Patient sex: F
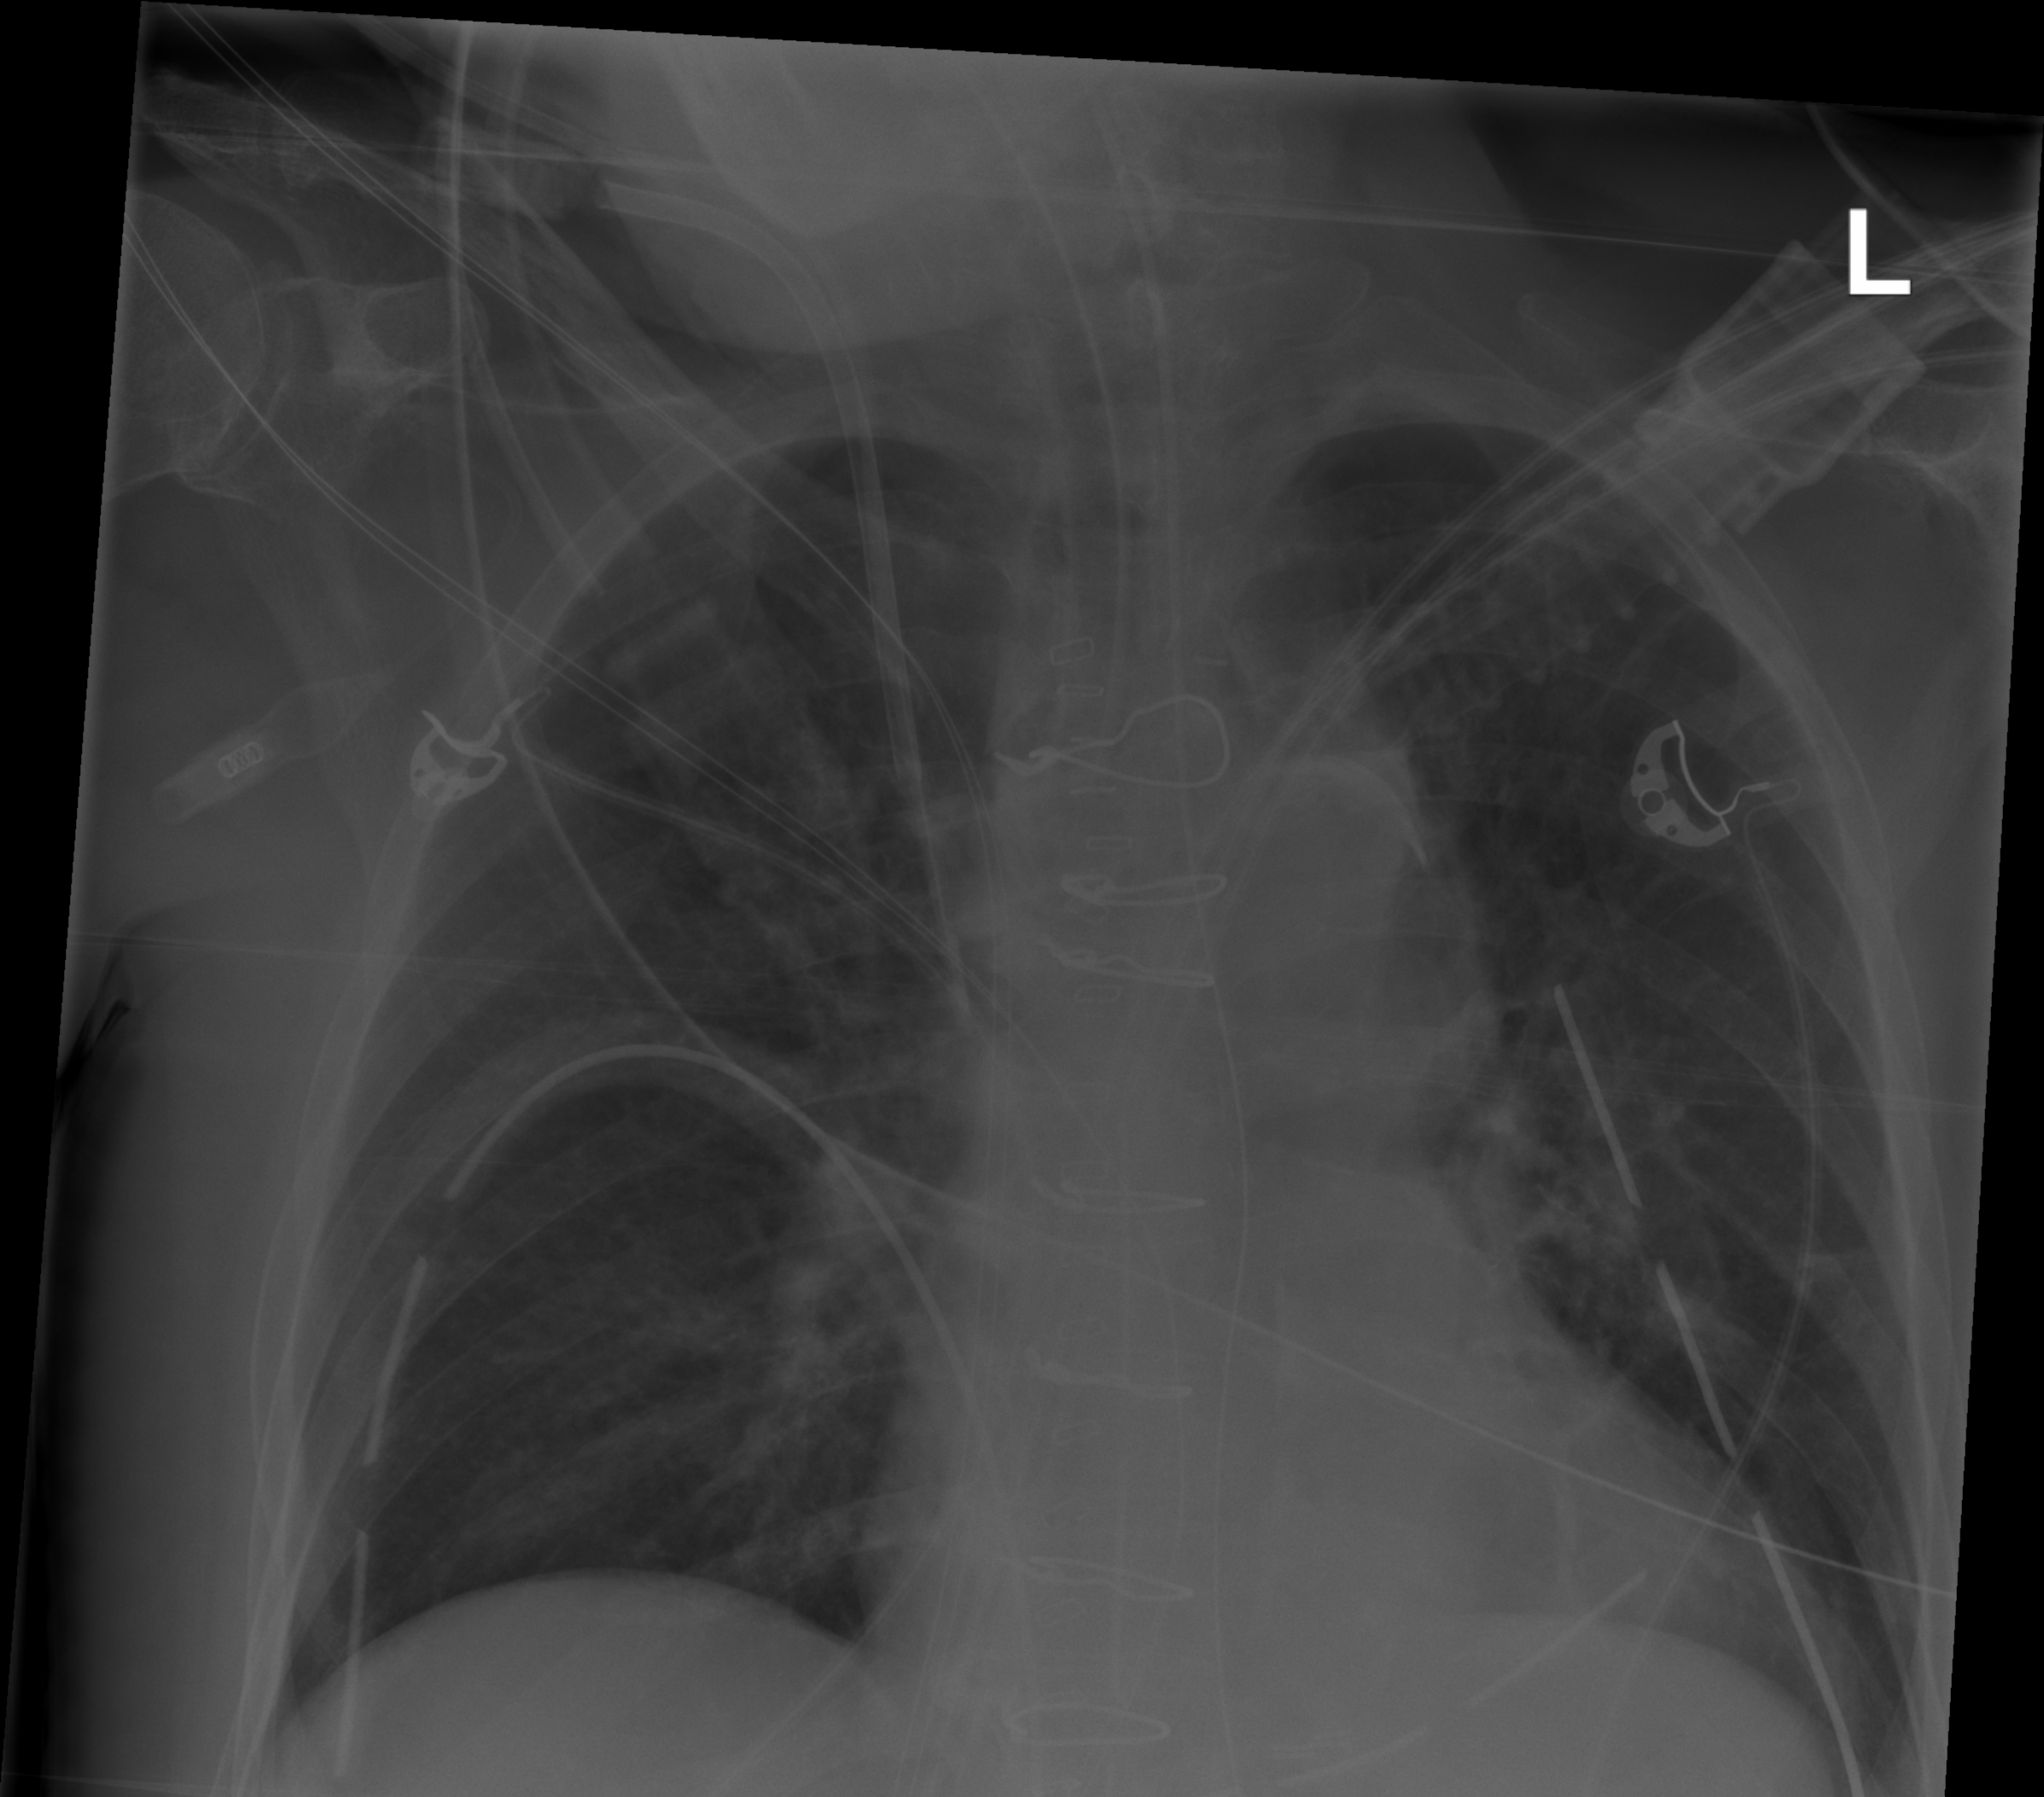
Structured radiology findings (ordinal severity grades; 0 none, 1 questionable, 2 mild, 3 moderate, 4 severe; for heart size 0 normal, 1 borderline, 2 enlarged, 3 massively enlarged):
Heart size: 2
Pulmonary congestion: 0
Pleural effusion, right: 0
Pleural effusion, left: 0
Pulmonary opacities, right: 0
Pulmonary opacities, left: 0
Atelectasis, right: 0
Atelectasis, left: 2